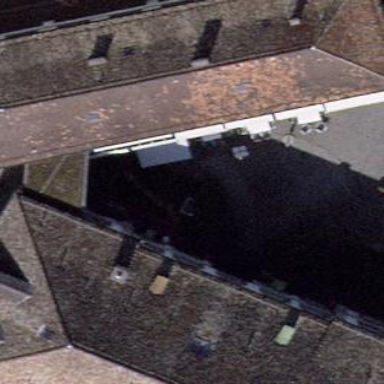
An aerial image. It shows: Building with hipped roof made of roof tiles.